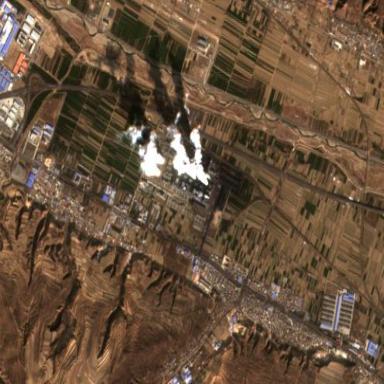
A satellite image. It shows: Industrial area with coal power plant.